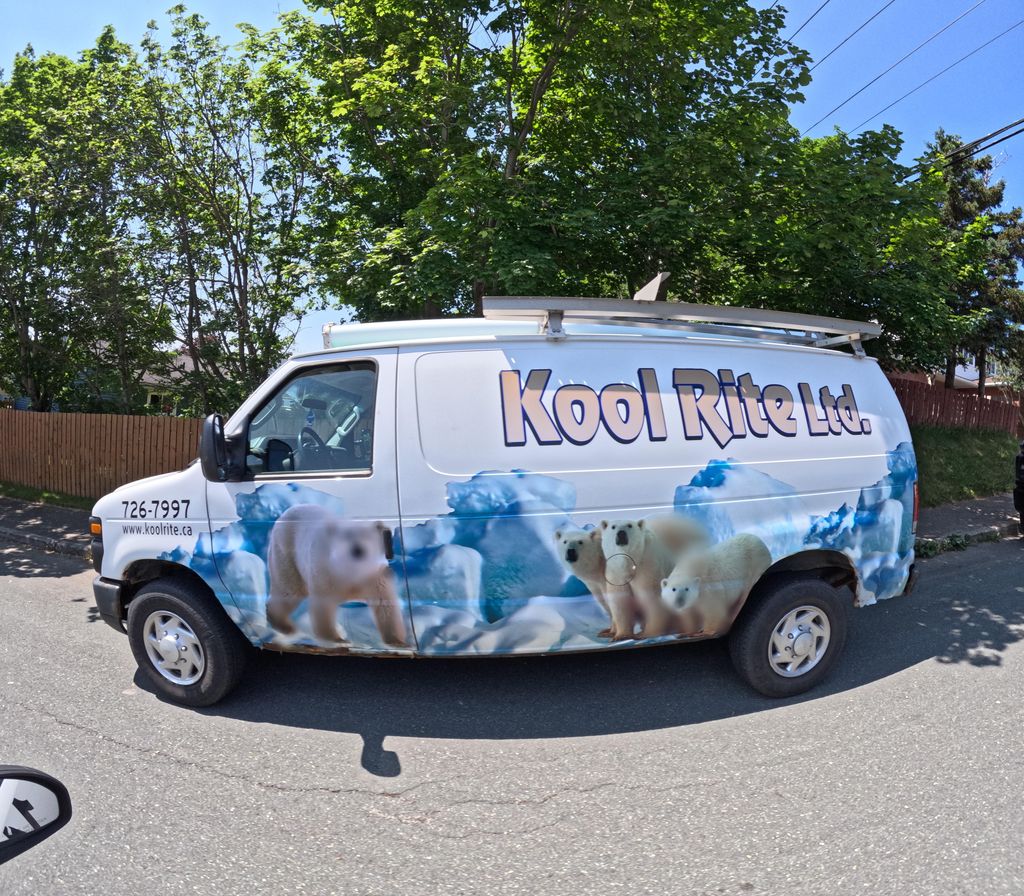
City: st_johns